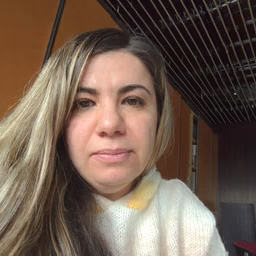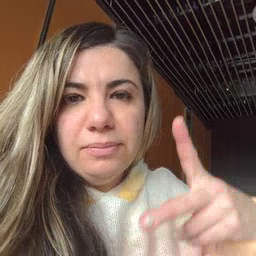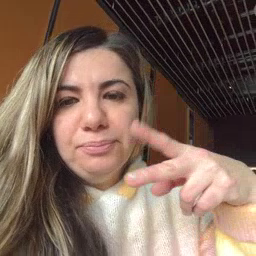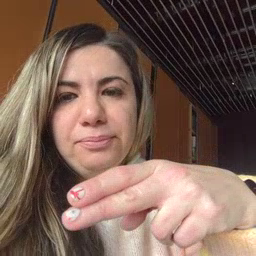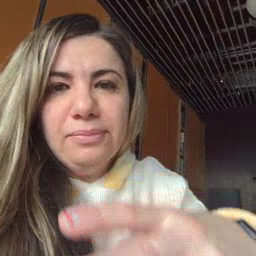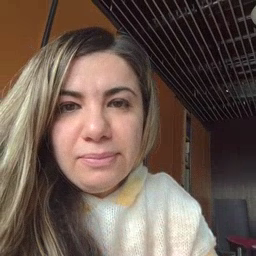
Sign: cut